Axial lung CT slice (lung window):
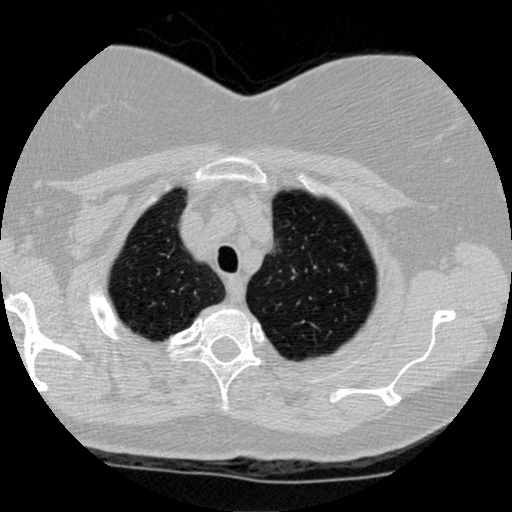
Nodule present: no